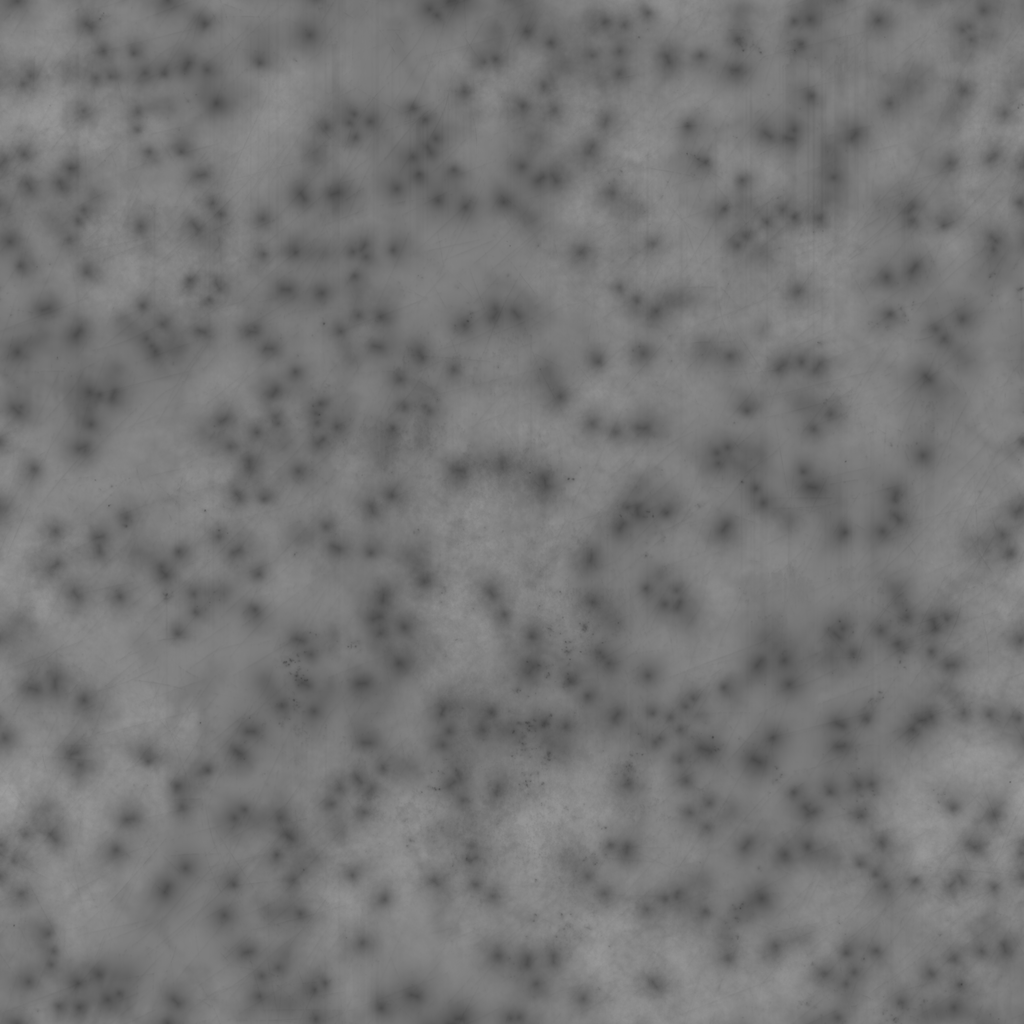
Texture map type: Displacement